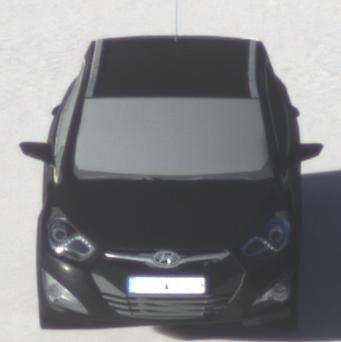
Make: Hyundai
Model: i40 Kombi 1.6 GDI
Detailed model: i40 (VF) Kombi
Model produced from: 2012/08
Model produced until: 2013/09
Doors: 5
Color: black
Road condition: dry road
Daytime: morning or afternoon
Contrast: medium contrast